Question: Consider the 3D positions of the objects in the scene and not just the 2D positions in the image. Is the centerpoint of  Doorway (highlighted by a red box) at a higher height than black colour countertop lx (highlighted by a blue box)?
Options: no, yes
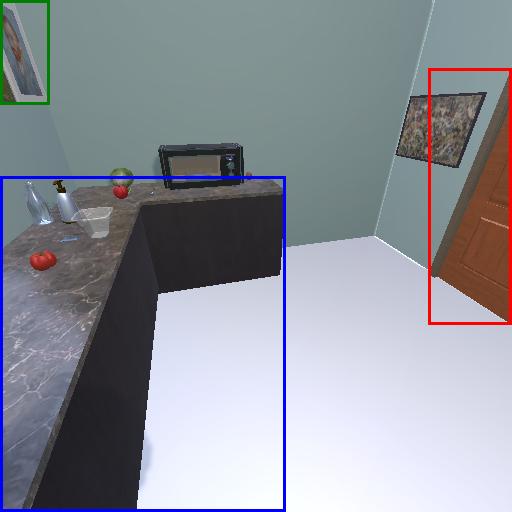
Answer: no